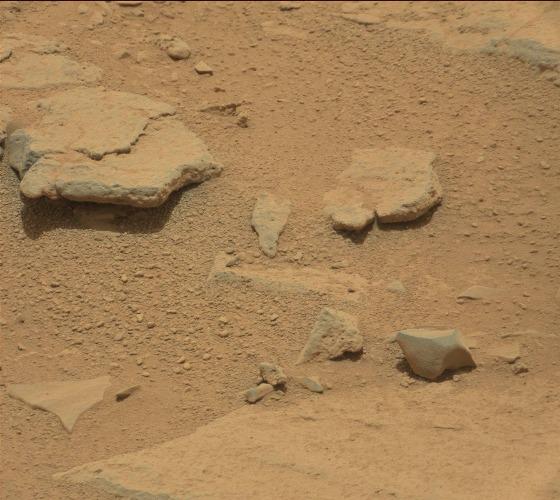
Terrain classes present: Bedrock, Gravel / Sand / Soil, Rock, Shadow